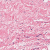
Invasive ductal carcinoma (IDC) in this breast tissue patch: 0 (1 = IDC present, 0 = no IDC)